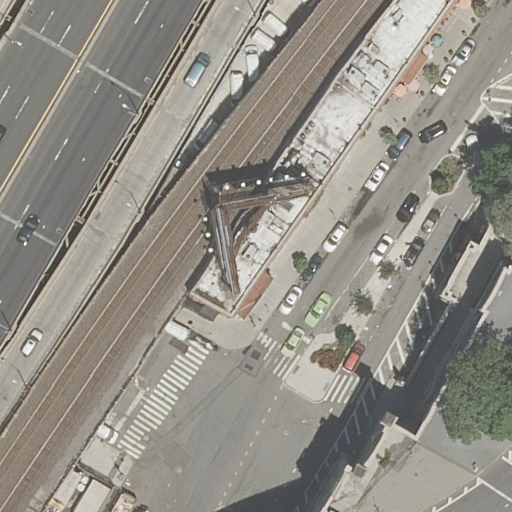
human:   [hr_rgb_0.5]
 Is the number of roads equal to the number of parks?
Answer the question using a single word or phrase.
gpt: no

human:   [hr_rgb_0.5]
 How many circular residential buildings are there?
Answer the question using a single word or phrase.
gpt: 0

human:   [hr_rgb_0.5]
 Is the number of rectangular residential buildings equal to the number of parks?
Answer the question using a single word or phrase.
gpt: yes

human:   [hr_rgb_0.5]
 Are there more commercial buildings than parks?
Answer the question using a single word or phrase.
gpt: no

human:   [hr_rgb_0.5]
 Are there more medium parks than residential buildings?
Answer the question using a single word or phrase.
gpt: no

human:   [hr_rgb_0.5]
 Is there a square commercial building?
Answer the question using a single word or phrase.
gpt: no

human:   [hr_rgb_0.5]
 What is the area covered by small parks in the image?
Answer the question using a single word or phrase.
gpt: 0m2

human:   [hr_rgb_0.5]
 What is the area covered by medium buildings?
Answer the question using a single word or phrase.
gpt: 237m2

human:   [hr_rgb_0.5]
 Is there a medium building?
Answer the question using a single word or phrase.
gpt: yes

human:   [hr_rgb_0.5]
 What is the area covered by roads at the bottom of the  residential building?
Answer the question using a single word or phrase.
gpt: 0m2

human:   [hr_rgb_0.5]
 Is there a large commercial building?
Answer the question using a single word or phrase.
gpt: no

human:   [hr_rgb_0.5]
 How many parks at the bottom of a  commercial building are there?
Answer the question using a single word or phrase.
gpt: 0

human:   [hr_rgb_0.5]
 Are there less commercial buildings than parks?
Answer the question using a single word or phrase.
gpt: yes

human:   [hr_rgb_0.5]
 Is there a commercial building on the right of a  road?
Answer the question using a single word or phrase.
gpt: no

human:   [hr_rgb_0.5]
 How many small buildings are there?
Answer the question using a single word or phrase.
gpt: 0

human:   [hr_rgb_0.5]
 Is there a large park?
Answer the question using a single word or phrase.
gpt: yes

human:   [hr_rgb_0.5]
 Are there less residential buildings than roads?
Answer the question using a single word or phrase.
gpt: yes

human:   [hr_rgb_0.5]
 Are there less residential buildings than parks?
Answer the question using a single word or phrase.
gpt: no

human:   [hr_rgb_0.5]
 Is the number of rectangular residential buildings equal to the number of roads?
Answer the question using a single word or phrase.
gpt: no

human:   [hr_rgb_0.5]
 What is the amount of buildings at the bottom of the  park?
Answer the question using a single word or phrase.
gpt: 1

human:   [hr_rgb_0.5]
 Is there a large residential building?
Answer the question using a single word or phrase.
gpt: no

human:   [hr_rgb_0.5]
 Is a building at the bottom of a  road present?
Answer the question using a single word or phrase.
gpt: no

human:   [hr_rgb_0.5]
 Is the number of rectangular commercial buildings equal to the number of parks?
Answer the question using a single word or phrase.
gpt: no

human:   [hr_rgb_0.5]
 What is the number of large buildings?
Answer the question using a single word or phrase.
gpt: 0

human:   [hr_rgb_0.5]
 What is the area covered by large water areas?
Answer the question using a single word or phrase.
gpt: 0m2

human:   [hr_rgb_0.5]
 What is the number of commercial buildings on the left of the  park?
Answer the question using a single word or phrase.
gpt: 0

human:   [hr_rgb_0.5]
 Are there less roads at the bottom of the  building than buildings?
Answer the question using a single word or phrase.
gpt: no

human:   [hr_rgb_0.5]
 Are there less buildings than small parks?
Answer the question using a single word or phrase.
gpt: no

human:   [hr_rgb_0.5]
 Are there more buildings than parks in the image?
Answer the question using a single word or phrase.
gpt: no

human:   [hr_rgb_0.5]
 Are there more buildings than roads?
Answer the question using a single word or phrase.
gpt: no

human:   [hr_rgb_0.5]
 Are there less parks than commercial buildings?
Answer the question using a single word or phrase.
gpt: no

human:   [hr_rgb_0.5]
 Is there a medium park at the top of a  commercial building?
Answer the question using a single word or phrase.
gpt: no

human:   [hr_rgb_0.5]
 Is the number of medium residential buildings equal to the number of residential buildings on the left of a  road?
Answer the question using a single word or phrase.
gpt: no

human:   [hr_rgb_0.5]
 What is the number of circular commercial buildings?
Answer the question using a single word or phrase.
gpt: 0

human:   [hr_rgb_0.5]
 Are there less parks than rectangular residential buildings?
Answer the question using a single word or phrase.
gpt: no

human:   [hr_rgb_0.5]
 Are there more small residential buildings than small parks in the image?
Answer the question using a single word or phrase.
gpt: no